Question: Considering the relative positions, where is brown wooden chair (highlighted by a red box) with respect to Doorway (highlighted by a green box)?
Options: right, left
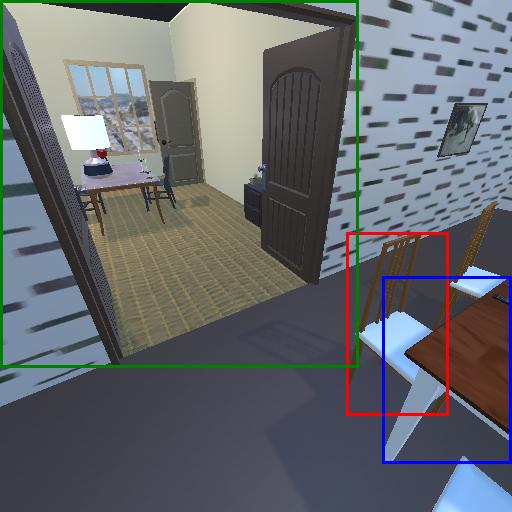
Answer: right